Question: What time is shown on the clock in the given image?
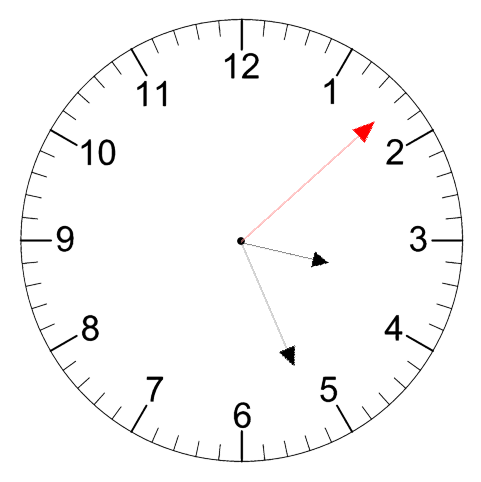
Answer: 03:26:08